Question: i got data-set like this

i need to analyse and predict the status column. This is just 2 entrees from the training data set. In this data set there is heart rate pattern(which is collected in 1 second intervals, 10 numbers altogether) its a time series array(correct me if i'm wrong) i just need to know best way to analyse and get a prediction using this data. I'm using scikit-learning for my data-mining and machine learning.
What i just want to know is what is the best way to analyse these time series data? should i use vector based approach or something else. If you can give me example code that would be great for me to understand it.
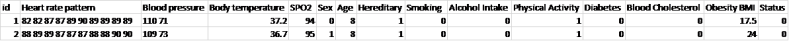
Answer: Feed in each point in the heart rate time series as a separate column, along with a separate column (feature) for all of the the other data points. Do feature normalization (substract the mean, divide by the standard deviation) for each column over the entire dataset, and feed into a classifier.